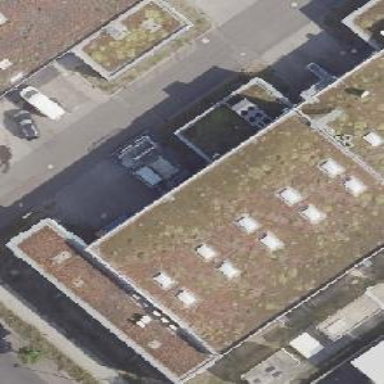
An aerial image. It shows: Part of building is shown in the image.